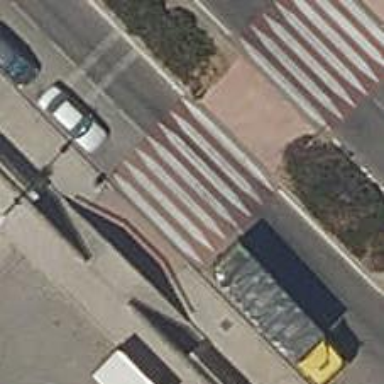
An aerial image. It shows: Uncontrolled crossing on the road.